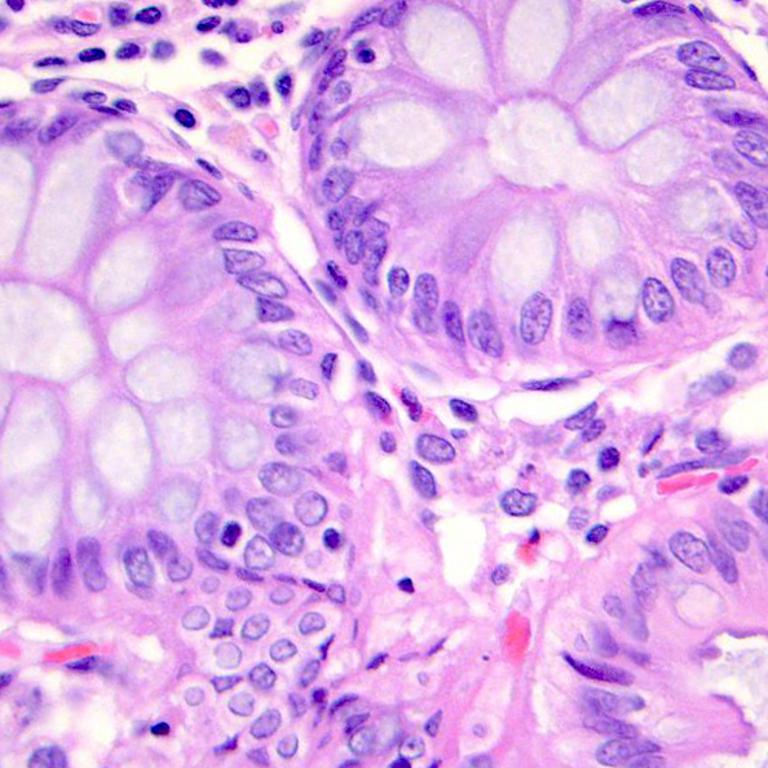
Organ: colon
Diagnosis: benign